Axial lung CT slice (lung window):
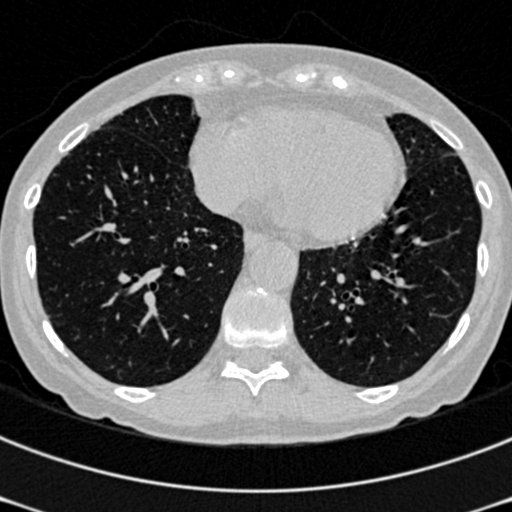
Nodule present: no